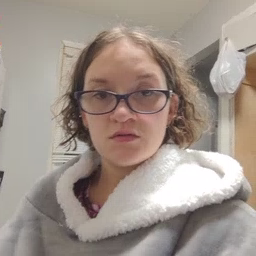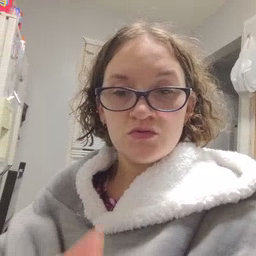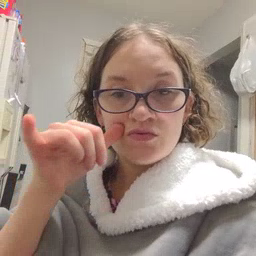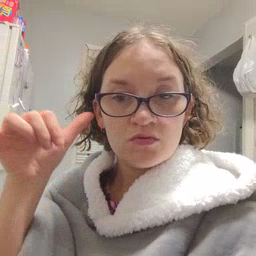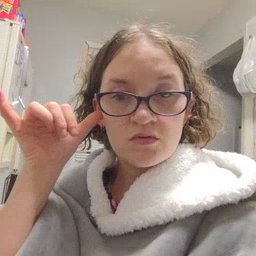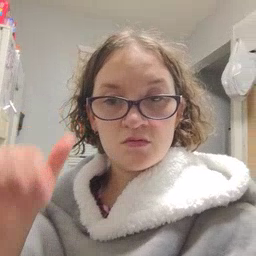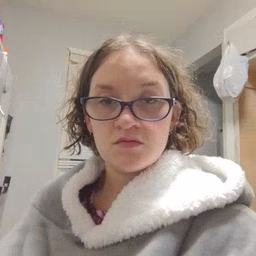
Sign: yesterday